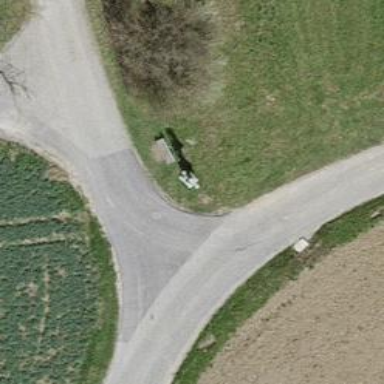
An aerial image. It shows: Wayside cross with historic significance.